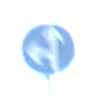
Verkehrszeichen: VorgeschriebeneFahrtrichtungGeradeausOderLinks
Umgebung: Outdoor, Nature
Tageszeit: MorningAfternoon
Wetter: Clear
Licht: Natural
Jahreszeit: Autumn
Kontrast: HighContrast